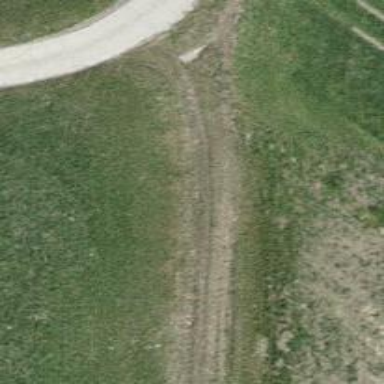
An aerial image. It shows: Track with grade 4 tracktype.